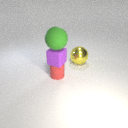
small red rubber cylinder in front of large yellow metal sphere